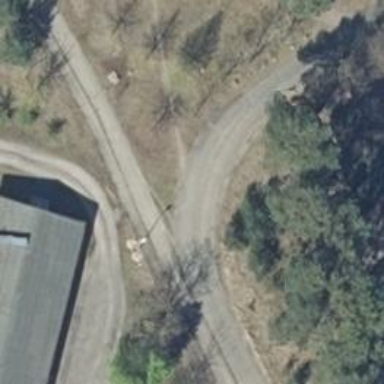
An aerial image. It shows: Compacted path.